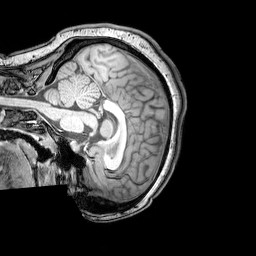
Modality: T1w
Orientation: sagittal
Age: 21
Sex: female
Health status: healthy
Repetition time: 0.081 s
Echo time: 0.037 s